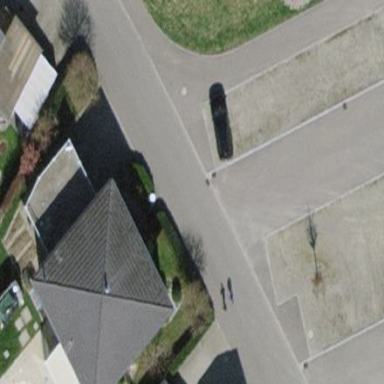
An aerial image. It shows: House with pyramidal roof shape.